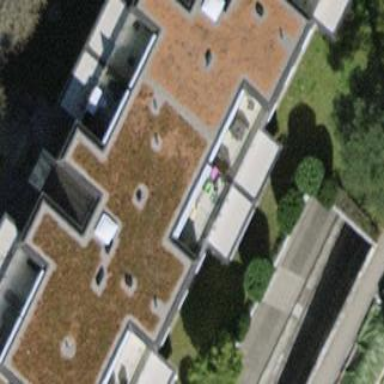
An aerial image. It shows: Apartment building with flat roof design.